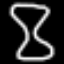
Label: hourglass